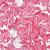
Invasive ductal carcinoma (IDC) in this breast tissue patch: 0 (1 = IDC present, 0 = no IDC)